Question: There are some blocks in the picture. Find the smallest square area that can place all the small blocks in the area in a suitable way without overlapping. Return the length of the square side.
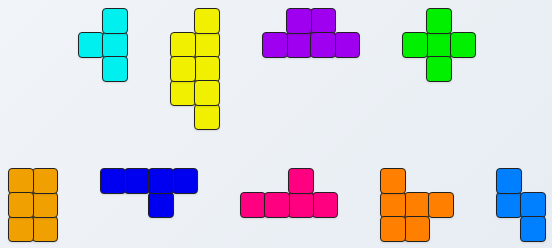
Answer: 8